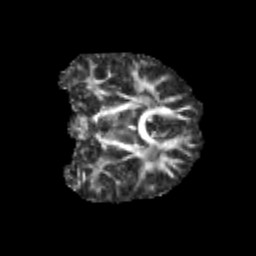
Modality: FA
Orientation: coronal
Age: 9
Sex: female
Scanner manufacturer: siemens
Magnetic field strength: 3 T
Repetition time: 3.8 s
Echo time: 0.07 s